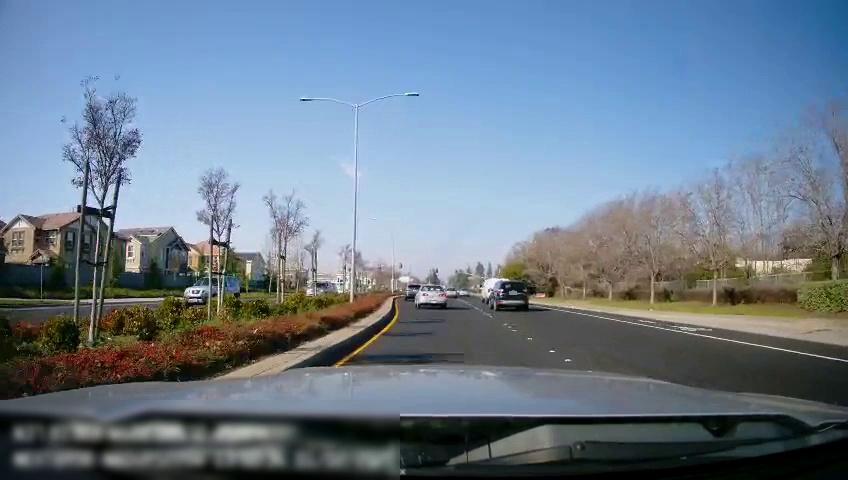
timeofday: Day
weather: Sunny
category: Drivable Space
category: Drivable Space
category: Vehicles | Van
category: Vehicles | SUV
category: Vehicles | Car
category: Vehicles | SUV
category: Vehicles | Car
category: Vehicles | SUV
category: Vehicles | SUV
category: Lanes | Current Lane
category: Lanes | Alternate Lane
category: Lanes | Current Lane
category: Lanes | Opposite Lane